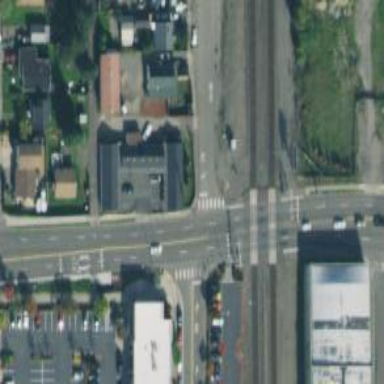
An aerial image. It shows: Railway level crossing.